Interaction volume radius: 5 \u00c5
Interaction volume height: 15 \u00c5
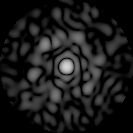
Disorder parameter: 0.8463